Question: Using the following simulated time series:
'''
n=70
m1 = matrix(rnorm(n), ncol=7)
m2 = matrix(rnorm(n, 0,4), ncol=7)
d = data.frame(rbind(m1,m2), cl=rep(c(1,2), each=5))
'''
(first 7 columns represent the time point, last column the class)
Is it possible to construct a faceted time series that includes the mean curve in each plot, using ggplot2?
The results should look something like this:
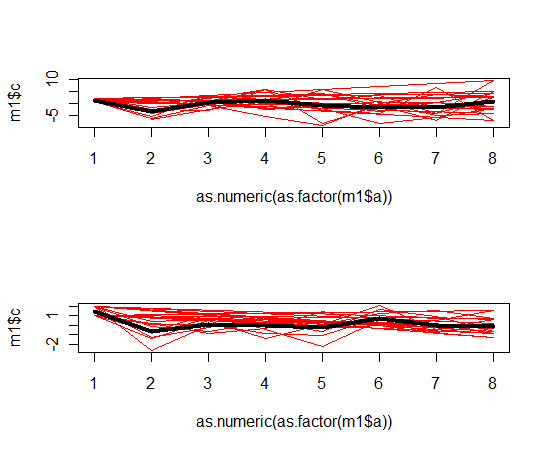
Answer: It might not be the most beautiful code, but I believe it gets you what you are looking for,
'''
n=70
m1 = matrix(rnorm(n), ncol=7)
m2 = matrix(rnorm(n, 0,4), ncol=7)
d = data.frame(rbind(m1,m2), cl=rep(c(1,2), each=5))
d <- cbind(paste("d", 1:NROW(d), sep = ""), d)
names(d)[1] <- "id.var"
library(reshape)
longDF <- melt(d, id=c("cl", "id.var"))
library(ggplot2)
p <- ggplot(data = longDF, aes(x = variable, y = value, group = id.var))
p + geom_line() + stat_smooth(aes(group = 1), method = "lm",
se = FALSE, colour="red") + facet_grid(cl ~ .)
'''
Please don't hesitate to improve my code.